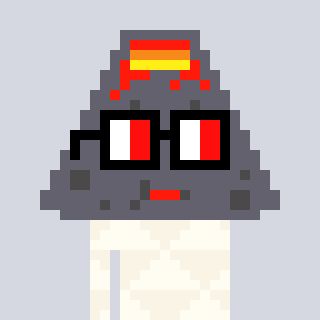
a pixel art character with square glasses with black frames and red eyes, a volcano-shaped head and a grayscale-colored body on a cool background